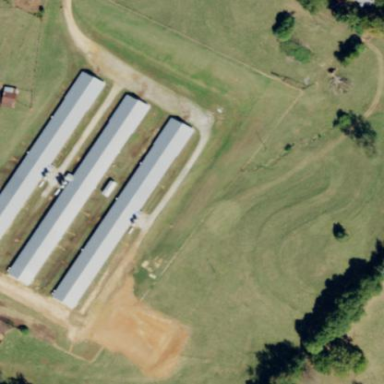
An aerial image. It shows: Poultry farmyard is depicted in the image.